Aerial crown-view tile of a tropical tree (Barro Colorado Island, Panama), acquired 20241216:
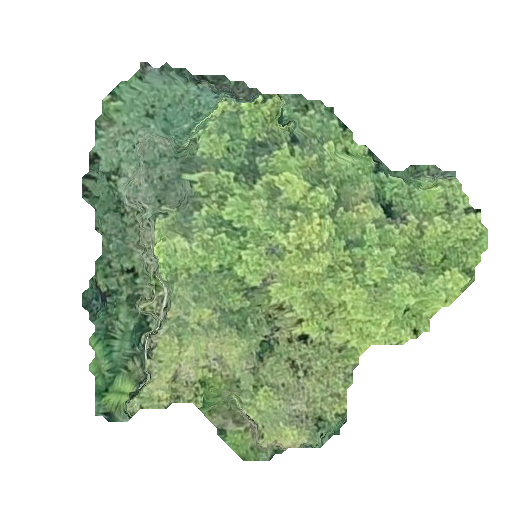
Species: Tabernaemontana arborea
GBIF accepted scientific name: Tabernaemontana arborea
Crown area: 156.296 m²